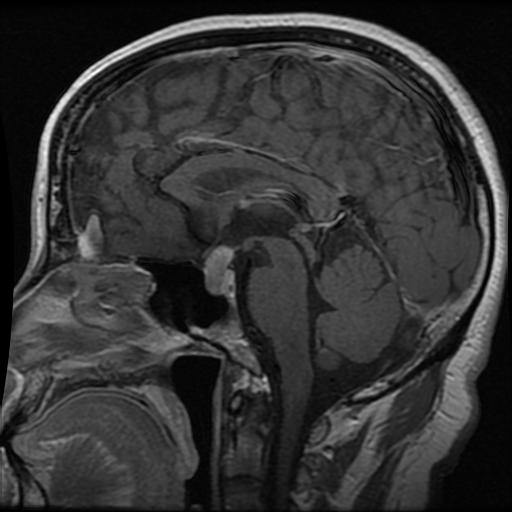
Label: pituitary